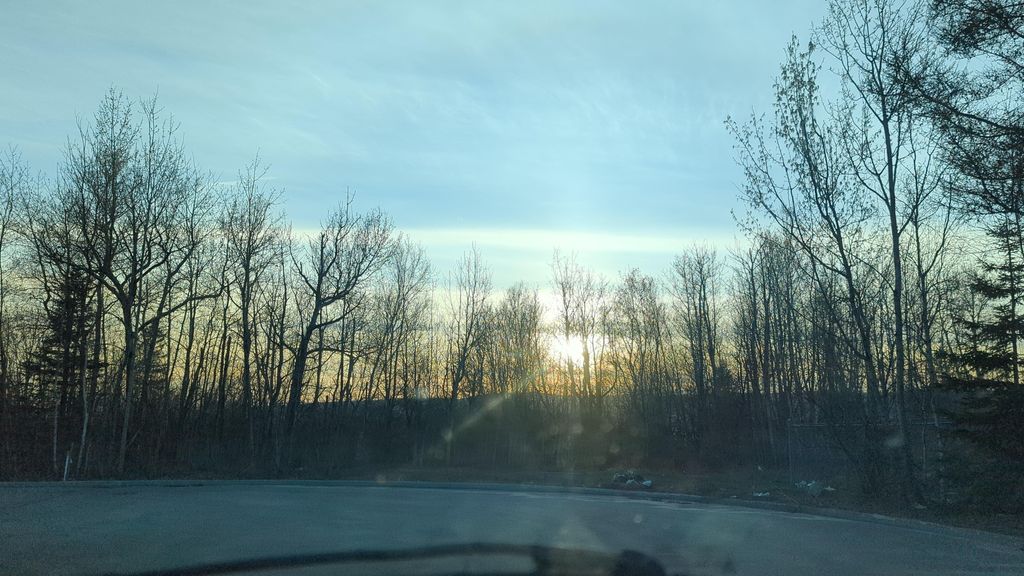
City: quebec_city